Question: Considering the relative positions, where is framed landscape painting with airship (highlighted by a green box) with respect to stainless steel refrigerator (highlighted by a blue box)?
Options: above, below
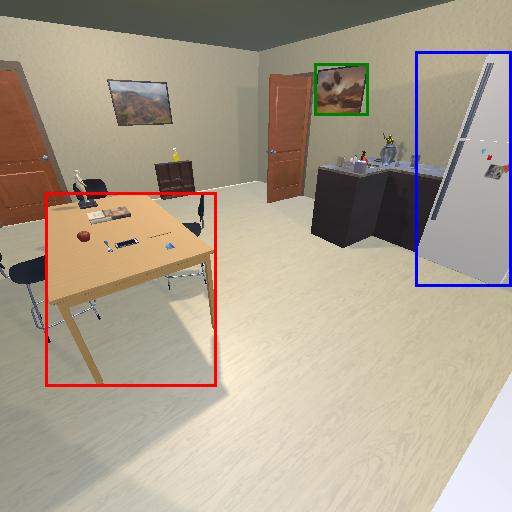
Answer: above